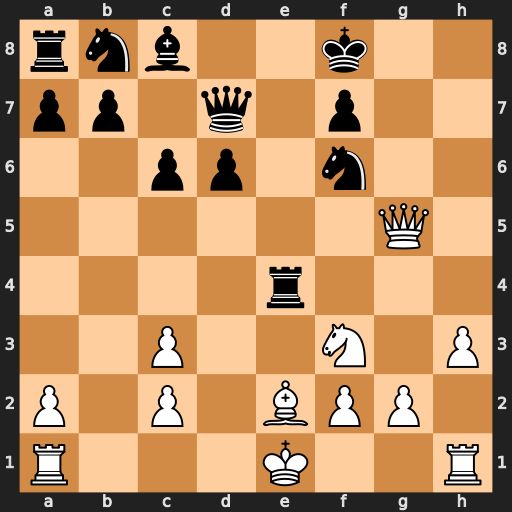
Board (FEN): rnb2k2/pp1q1p2/2pp1n2/6Q1/4r3/2P2N1P/P1P1BPP1/R3K2R
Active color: w
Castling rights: KQ
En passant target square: -
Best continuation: Qxf6 Rxe2+ Kxe2 Qe6+ Qxe6